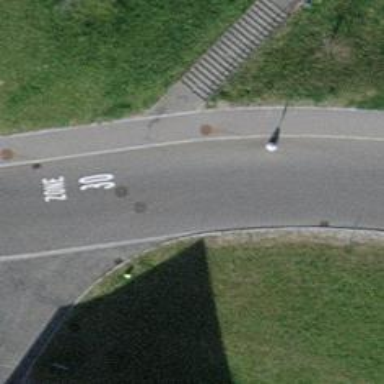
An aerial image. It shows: Steps made of asphalt.